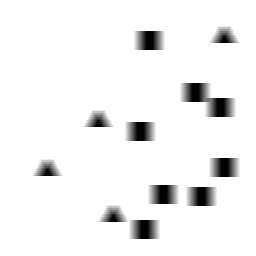
Squares: 8
Triangles: 4
Stars: 0
Total shapes: 12